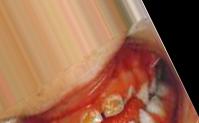
Condition: Caries